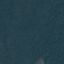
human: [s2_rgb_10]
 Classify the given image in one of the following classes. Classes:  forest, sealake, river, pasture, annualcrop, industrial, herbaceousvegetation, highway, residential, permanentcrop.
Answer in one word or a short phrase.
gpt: Forest